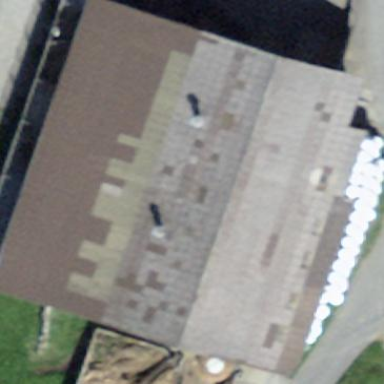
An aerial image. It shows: Rural barn.